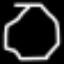
Label: octagon